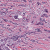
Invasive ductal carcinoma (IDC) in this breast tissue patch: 1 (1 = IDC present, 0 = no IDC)